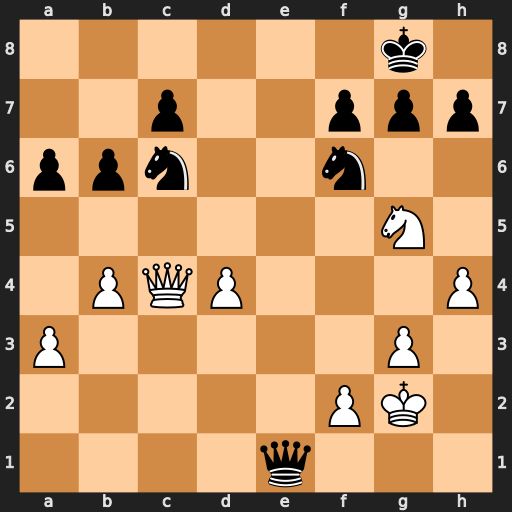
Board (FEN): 6k1/2p2ppp/ppn2n2/6N1/1PQP3P/P5P1/5PK1/4q3
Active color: w
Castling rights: -
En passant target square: -
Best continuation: Qxf7+ Kh8 Qf8+ Ng8 Nf7#